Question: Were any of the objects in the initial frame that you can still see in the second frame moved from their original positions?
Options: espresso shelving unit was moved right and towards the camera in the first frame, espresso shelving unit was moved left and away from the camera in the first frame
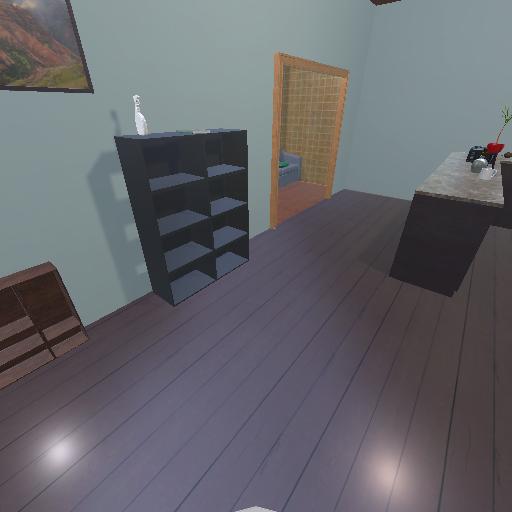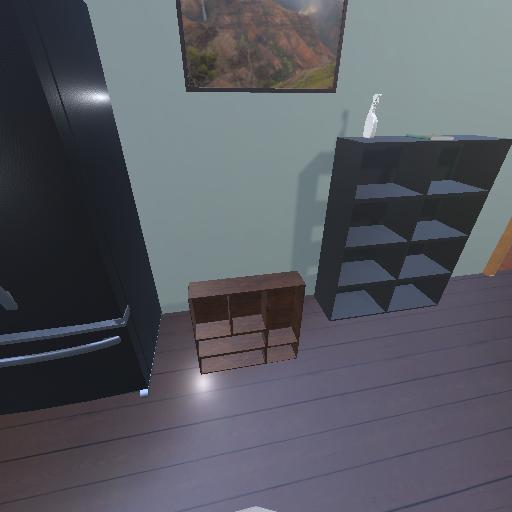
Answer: espresso shelving unit was moved right and towards the camera in the first frame